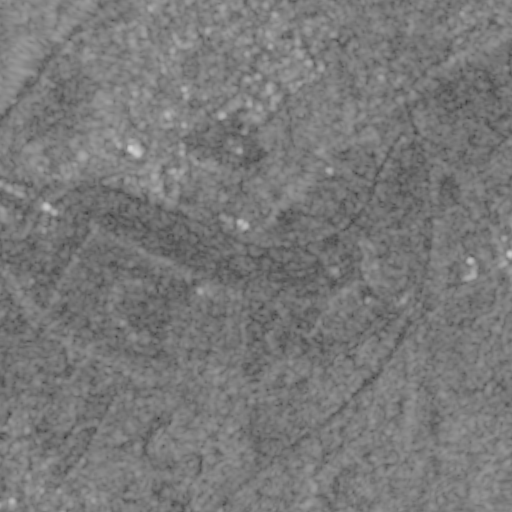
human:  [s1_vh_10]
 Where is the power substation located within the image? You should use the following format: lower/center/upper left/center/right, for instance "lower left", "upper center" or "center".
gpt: The power substation is located in the lower left of the image.
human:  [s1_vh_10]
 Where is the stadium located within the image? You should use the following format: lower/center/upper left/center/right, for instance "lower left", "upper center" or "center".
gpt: The stadium is located in the upper center of the image.
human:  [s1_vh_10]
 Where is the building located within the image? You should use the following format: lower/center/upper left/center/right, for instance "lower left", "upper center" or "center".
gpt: There is no building in the image.

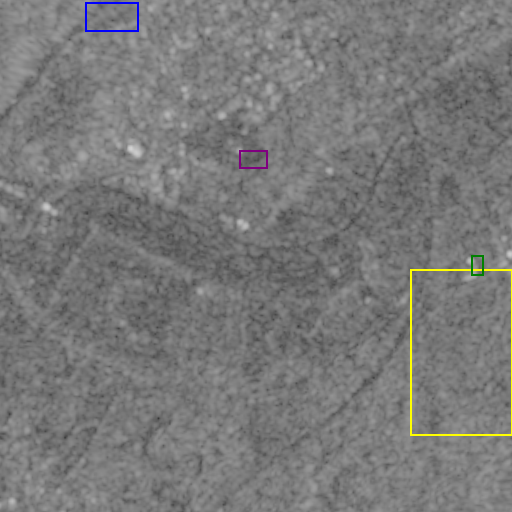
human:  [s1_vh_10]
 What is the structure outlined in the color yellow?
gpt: The structure outlined in yellow is a crop field.
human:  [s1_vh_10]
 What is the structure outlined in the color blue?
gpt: The structure outlined in blue is a park.
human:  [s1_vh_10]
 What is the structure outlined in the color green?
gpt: The structure outlined in green is a parking lot.
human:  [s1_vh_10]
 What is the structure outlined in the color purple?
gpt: The structure outlined in purple is a stadium.
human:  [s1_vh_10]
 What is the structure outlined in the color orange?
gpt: There is no orange outline.